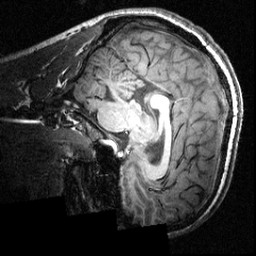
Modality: T1w
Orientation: sagittal
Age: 19
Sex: male
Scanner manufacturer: siemens
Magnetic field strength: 3.951 T
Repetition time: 1.5 s
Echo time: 0.00335 s